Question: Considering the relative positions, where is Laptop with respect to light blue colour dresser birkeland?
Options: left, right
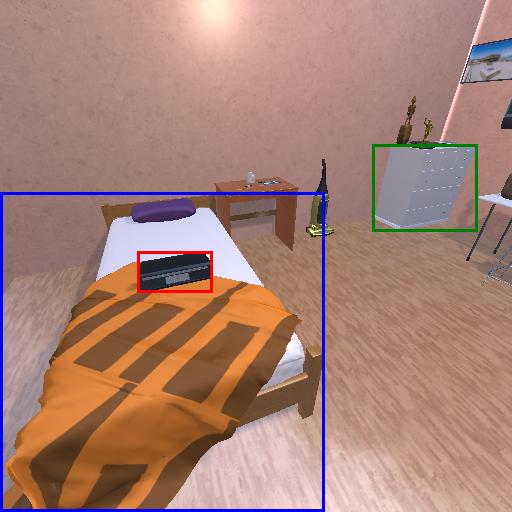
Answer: left